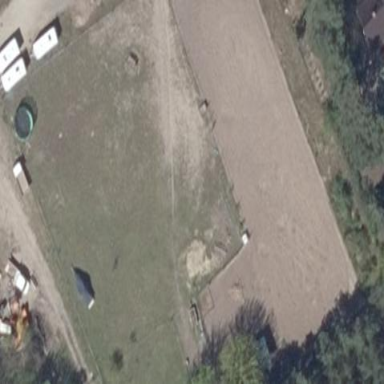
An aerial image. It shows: Equestrian sport pitch with sandy surface.